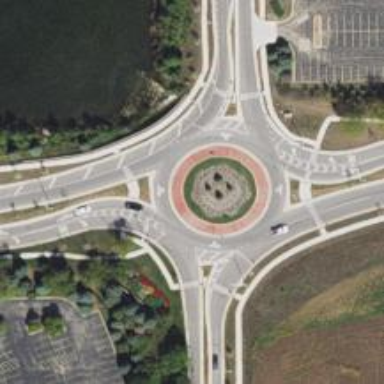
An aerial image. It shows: Secondary road around roundabout.